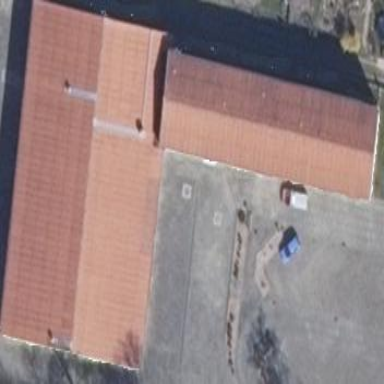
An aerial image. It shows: Fire station building.